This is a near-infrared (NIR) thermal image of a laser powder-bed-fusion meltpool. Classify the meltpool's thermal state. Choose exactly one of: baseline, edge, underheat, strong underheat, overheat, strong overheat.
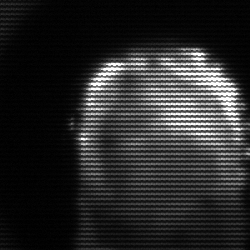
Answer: baseline